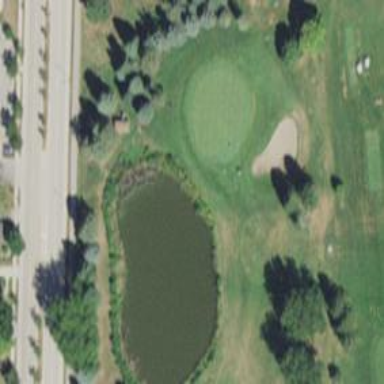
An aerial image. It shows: Golf hole.